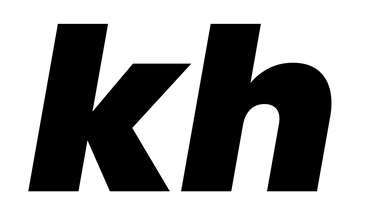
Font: Poppins-BlackItalic